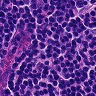
Metastatic tissue present: no